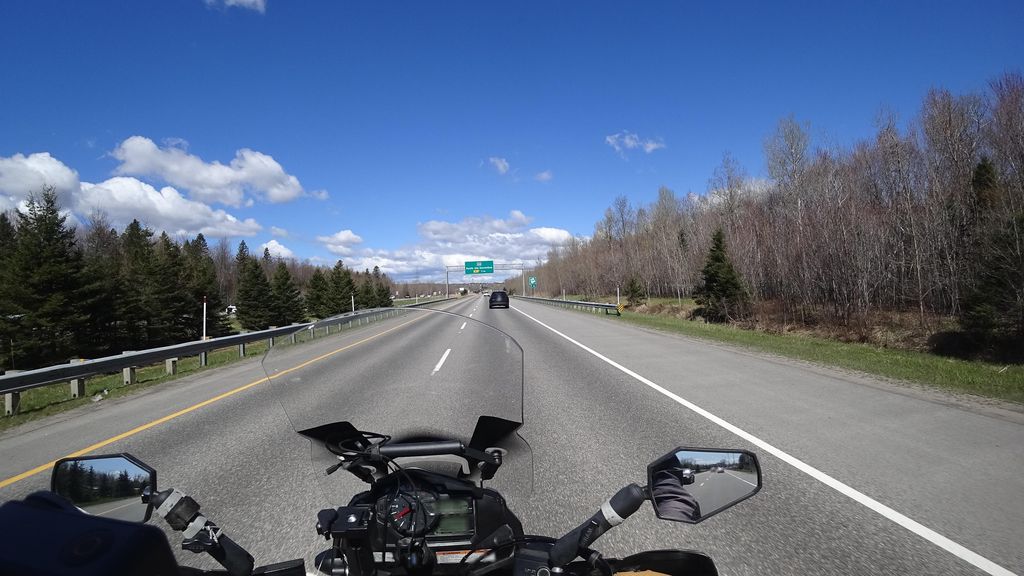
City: quebec_city